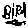
Label: bird